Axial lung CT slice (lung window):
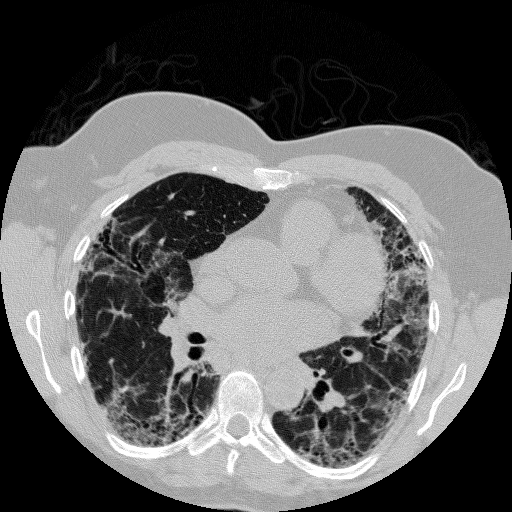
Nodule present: no